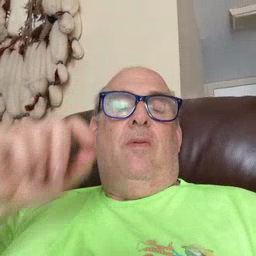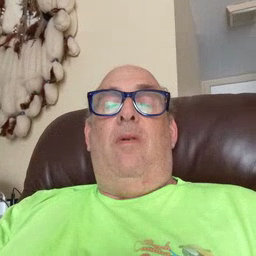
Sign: hear